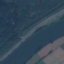
Land use / land cover class: River